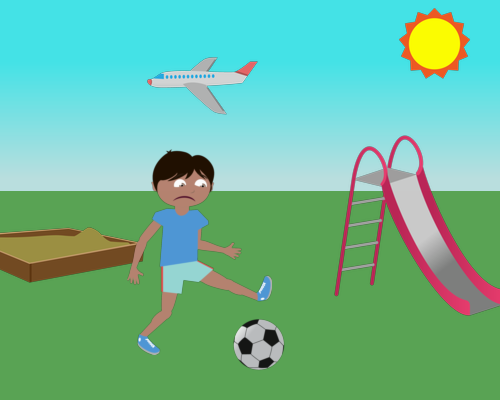
there is a small sun in the top right in the middle of the sky a small plane that faces left there is a soccer ball on the left is the boy facing right in a kicking motion with a frown on his face no teeth